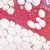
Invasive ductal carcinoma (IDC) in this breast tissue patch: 0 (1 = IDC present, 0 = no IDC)